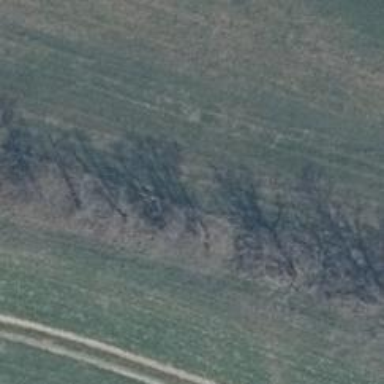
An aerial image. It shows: Row of trees in natural setting.